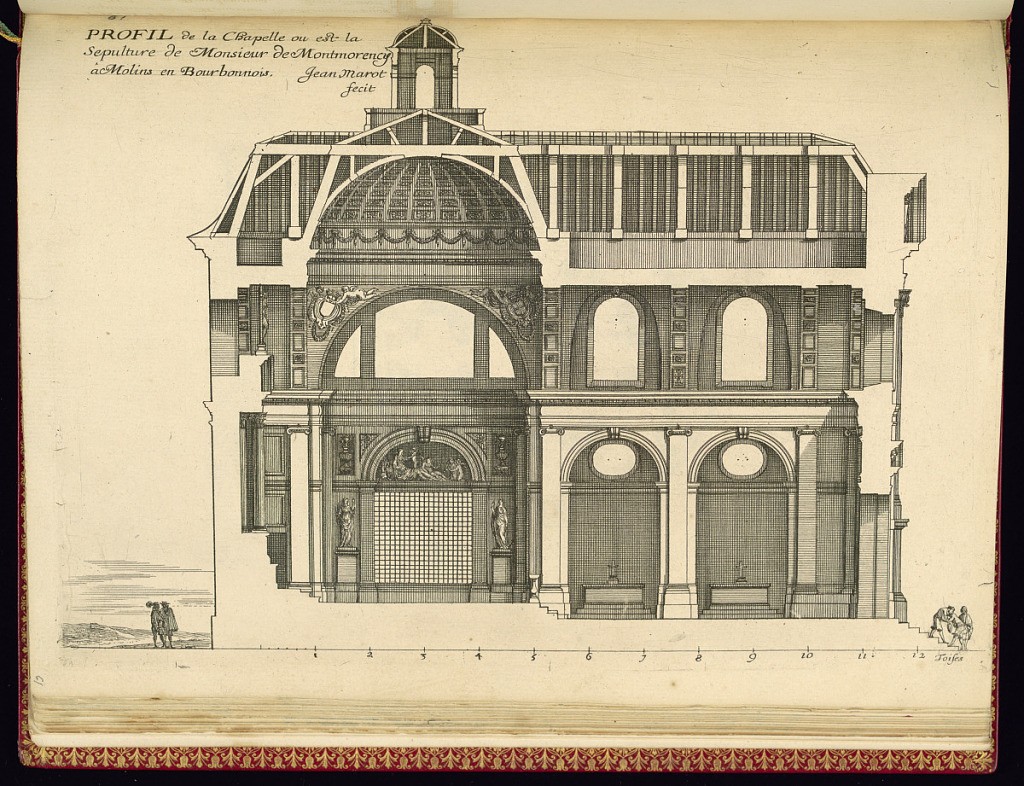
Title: PROFIL de la Chapelle ou est la Sepulture de Monsieur de Montmorency à Molins en Bourbonnois
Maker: Jean Marot, French, 1619 - 1679
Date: ca.1635–ca.1660
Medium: Etching on laid paper
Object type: Print
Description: An architectural section of the interior of a chapel featuring statues on plinths, ceiling decorations including coats of arms, angels, and festoons. A central interior dome with a coffered ceiling with rosettes. Arches with pilasters, and coffins with crosses. Three figures outside on the stairs leading up to the entrance to the chapel, and two figures in a landscape to the left. A scale below. The plate is titled and signed.